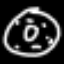
Label: donut